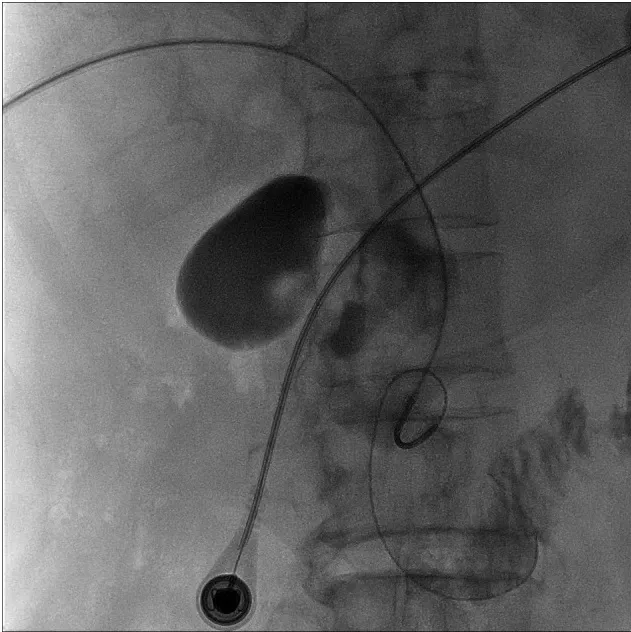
Guidewire being circled in the lumen of the diverticulum and passed through the orifice of the diverticulum into the distal segment of the duodenum during the PTBS procedure. PTBS, percutaneous transhepatic biliary stenting.
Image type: radiology (x_ray)